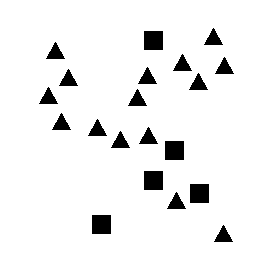
Squares: 5
Triangles: 15
Stars: 0
Total shapes: 20